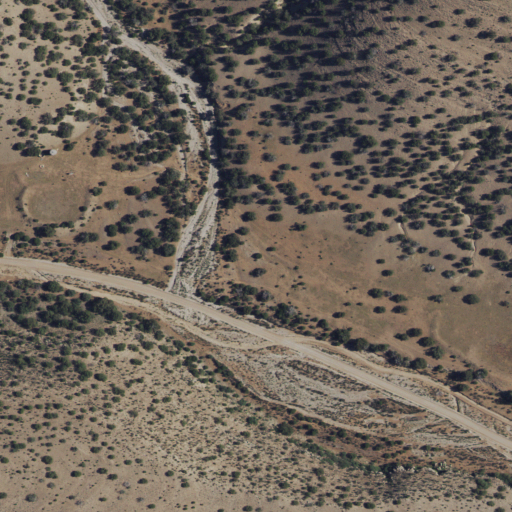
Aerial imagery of valley in New Mexico named Surveyors Canyon containing shrub and grassland